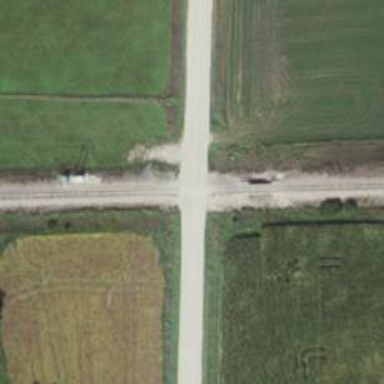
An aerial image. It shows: Railway track.